Question: When I try to preview the traffic in my Network tab it no longer shows. It used to before I upgraded it.
I have version Version 95.0.4638.54 (Official Build) (64-bit)

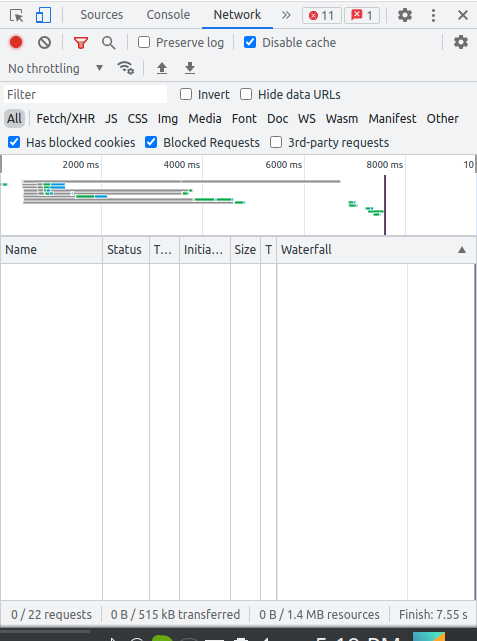
Answer: If you look at the filter icon in your screenshot, you might note that it is red, indicating that there is an active filter being applied to the Network Pane request list. The two checkboxes "Has blocked cookies" and "Blocked Requests" are both checked in your UI in the screenshot-- this means that the request list will only display requests that were blocked that have blocked cookies. If you uncheck those two checkboxes I believe you will see the complete, unfiltered request list.